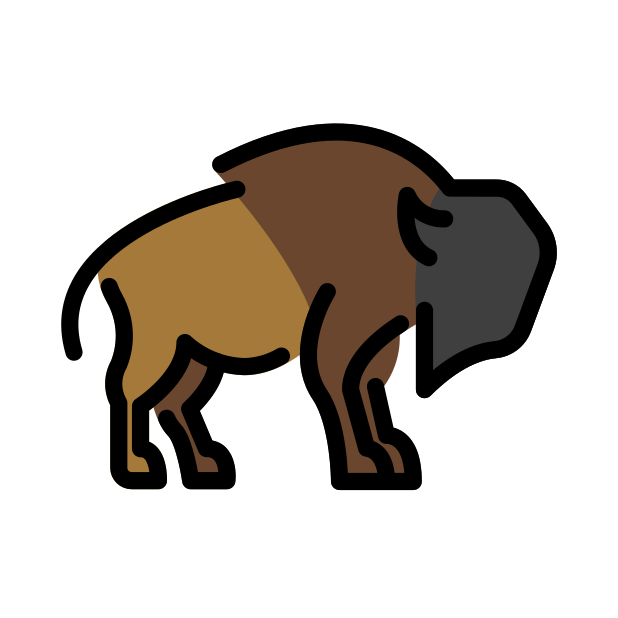
Emoji: 🦬
Name: bison
Unicode: 0x1f9ac